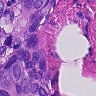
Metastatic tissue present: yes